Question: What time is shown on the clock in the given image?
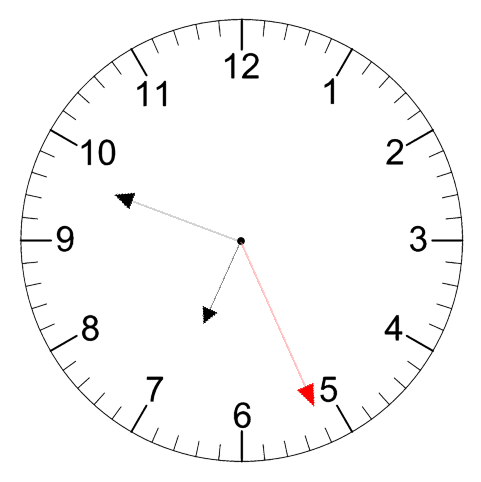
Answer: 06:48:26